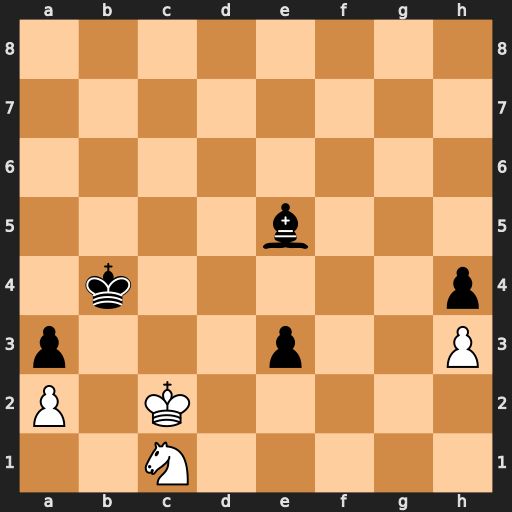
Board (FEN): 8/8/8/4b3/1k5p/p3p2P/P1K5/2N5
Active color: w
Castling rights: -
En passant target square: -
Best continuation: Nd3+ Kc4 Nxe5+